Question: Accordion can be downloaded here - <URL>

Here is a sample output of an accordion. I want to remove the numbers on the right side of the tab. How can I do it? Thanks!
Here is the code of the sample:
'''
import java.awt.BorderLayout;
import java.awt.Color;
import java.awt.Container;
import java.awt.GridLayout;
import javax.swing.JFrame;
import javax.swing.JLabel;
import javax.swing.JPanel;
import javax.swing.SwingUtilities;
import com.javaswingcomponents.accordion.JSCAccordion;
import com.javaswingcomponents.accordion.TabOrientation;
public class SampleAccordion extends JPanel {
static JFrame frame;
public static void main(String[] args) {
SwingUtilities.invokeLater(new Runnable() {
@Override
public void run() {
SampleAccordion codeExample = new SampleAccordion();
frame = new JFrame();
frame.setDefaultCloseOperation(JFrame.EXIT_ON_CLOSE);
Container panel = frame.getContentPane();
panel.setLayout(new BorderLayout());
panel.add(codeExample, BorderLayout.CENTER);
frame.pack();
frame.setSize(500, 300);
frame.setVisible(true);
}
});
}
public SampleAccordion() {
JSCAccordion accordion = new JSCAccordion();
JPanel transparentPanel = new JPanel();
transparentPanel.setOpaque(false);
transparentPanel.setBackground(Color.GRAY);
JPanel opaquePanel = new JPanel();
opaquePanel.setOpaque(true);
opaquePanel.setBackground(Color.GRAY);
accordion.addTab("Tab 1", new JLabel("help me remove 1"));
accordion.addTab("Tab 2", new JLabel("help me remove 2"));
accordion.setTabOrientation(TabOrientation.VERTICAL);
setLayout(new GridLayout(1, 1, 30, 30));
add(accordion);
}
}
'''
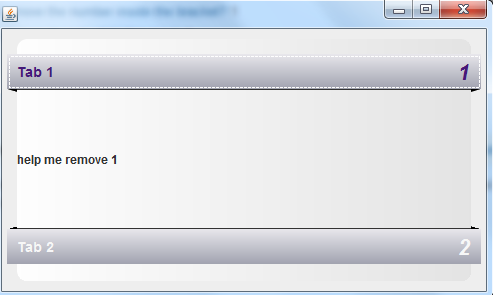
Answer:
You can specify whether you want to see the tab index:
'''
accordion.setTabOrientation(TabOrientation.VERTICAL);
((FormattedTabRenderer) accordion.getTabRenderer()).setShowIndex(false);
'''
(The first line is already in the sample code and is only included as a reference.)
It looks like the accordion supports three pluggable look & feels: basic, steel, and dark steel. I'm not sure whether the tab renderer can be cast to the 'FormattedTabRenderer' abstract class for all PLAFs, but it seems to work fine for steel.